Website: home-depot
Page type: billing-address
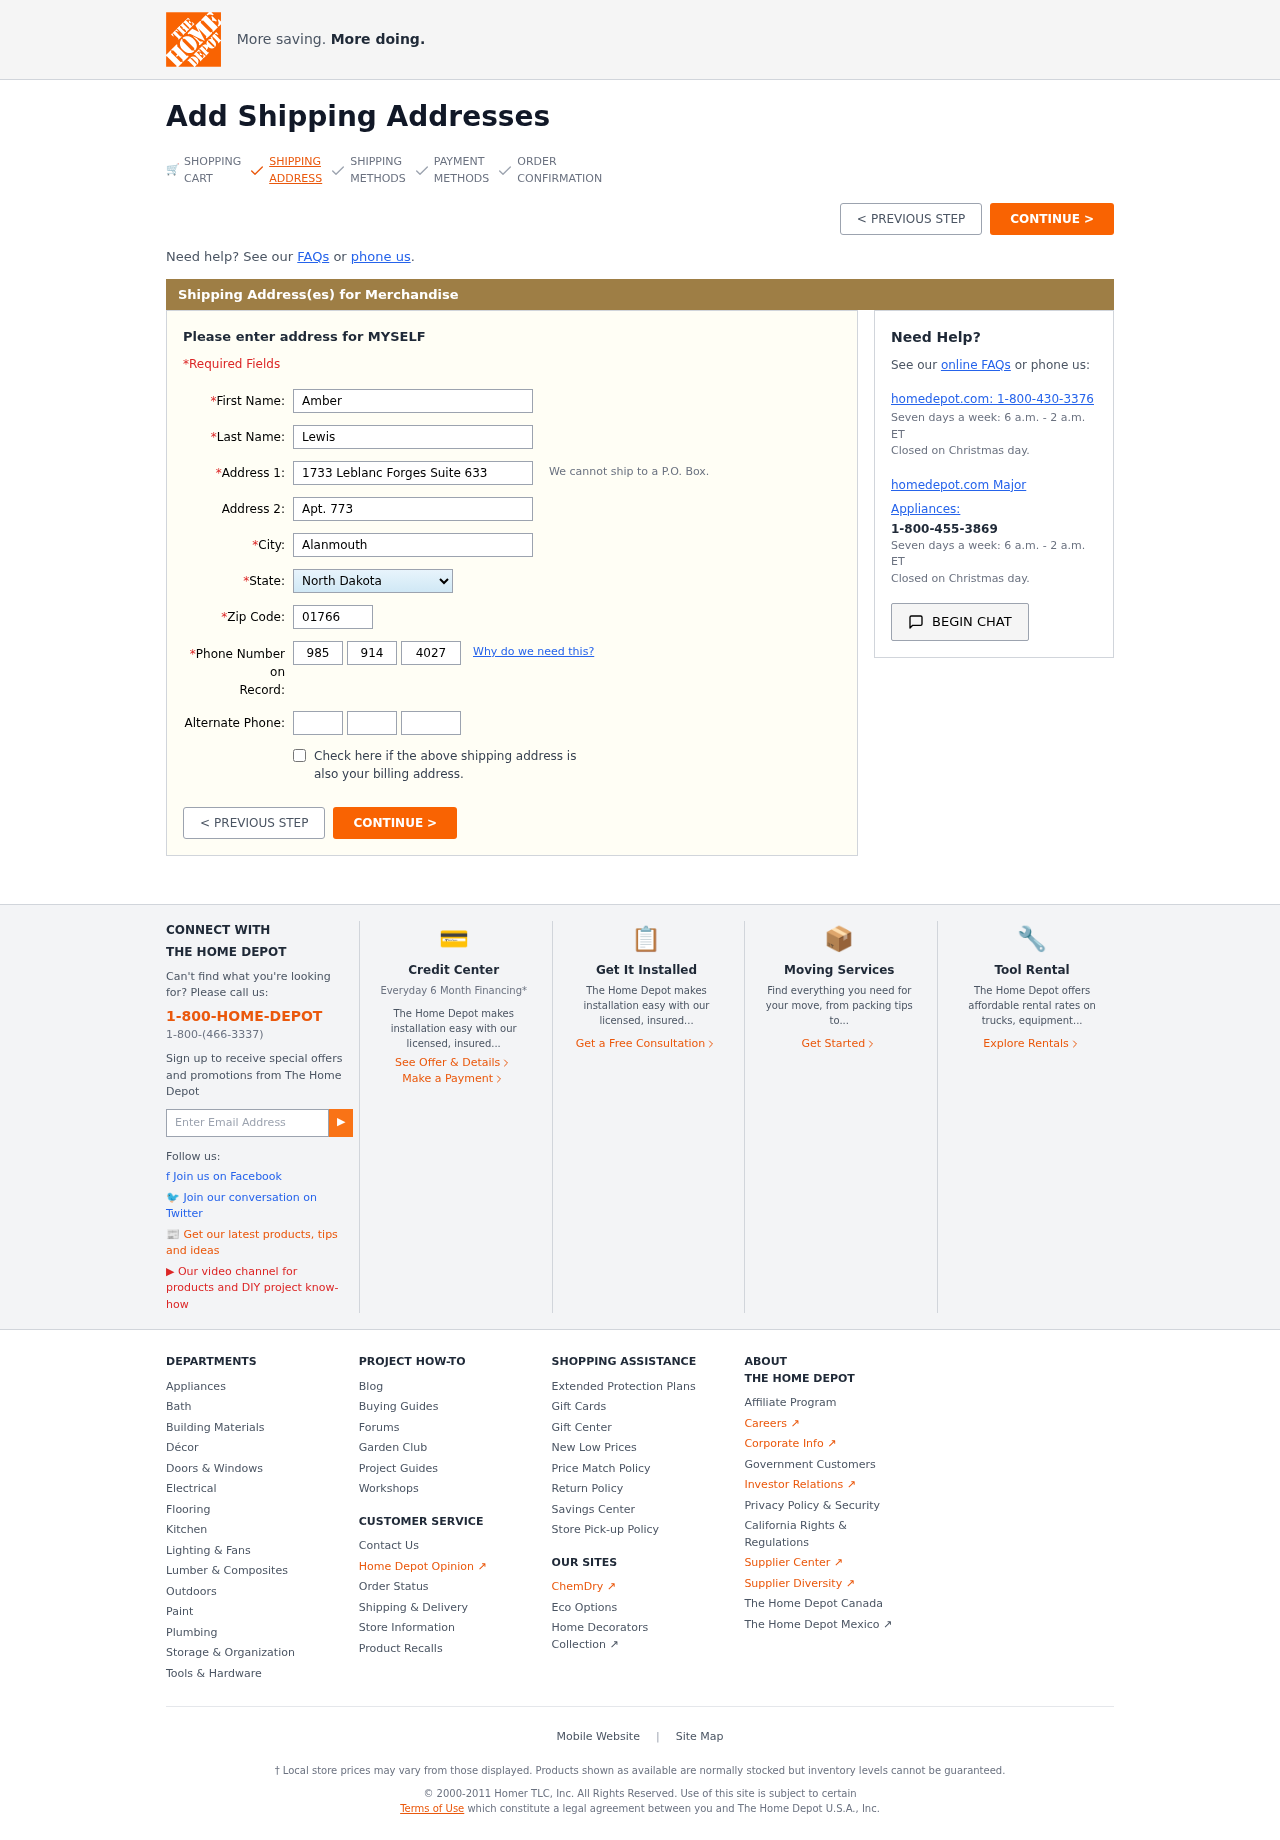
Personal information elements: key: PII_STATE
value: North Dakota
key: PII_FIRSTNAME
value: Amber
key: PII_LASTNAME
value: Lewis
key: PII_STREET
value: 1733 Leblanc Forges Suite 633
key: PII_STREET2
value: Apt. 773
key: PII_CITY
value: Alanmouth
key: PII_POSTCODE
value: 01766
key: PII_PHONE_AREA
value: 985
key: PII_PHONE_PREFIX
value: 914
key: PII_PHONE_LINE
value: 4027